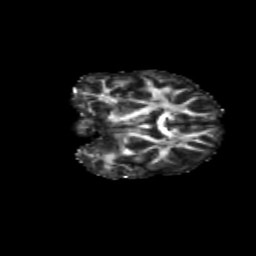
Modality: FA
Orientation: coronal
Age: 9
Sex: female
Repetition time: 9.512 s
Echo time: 0.089 s